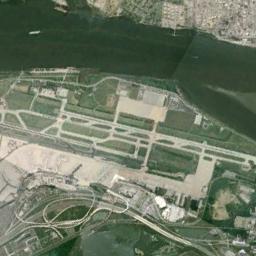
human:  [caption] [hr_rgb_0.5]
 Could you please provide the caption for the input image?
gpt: A complex airport with many runways and buildings in the middle of a river and residential area .

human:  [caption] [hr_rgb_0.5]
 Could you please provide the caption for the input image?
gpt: There is an airport in the middle of the grass next to many buildings .

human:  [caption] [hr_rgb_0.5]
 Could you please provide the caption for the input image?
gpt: The airport is bordered by a large lawn .

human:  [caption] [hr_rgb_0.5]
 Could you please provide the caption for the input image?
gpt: An airport with some staggered runways and open areas in the sparse lawn while the thick lawn and dense residential areas beside .

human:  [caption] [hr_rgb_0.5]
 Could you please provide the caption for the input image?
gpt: The grass of the airfield is divided into different sizes by the road .